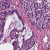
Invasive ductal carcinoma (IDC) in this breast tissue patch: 1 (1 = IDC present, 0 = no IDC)